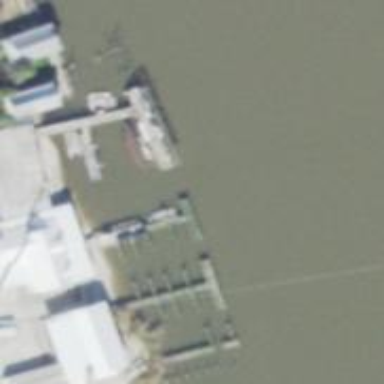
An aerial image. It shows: Man-made pier.